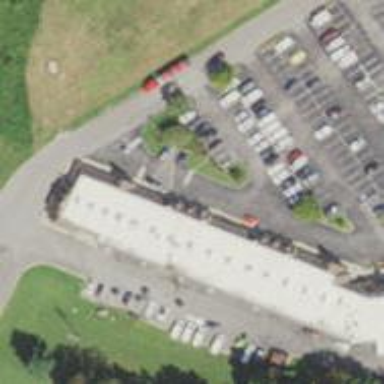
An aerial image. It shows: Car rental service.